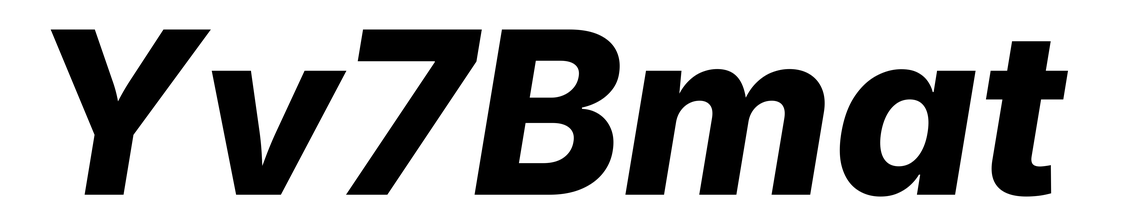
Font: Inter-Italic_ExtraBold_Italic